(15 分) 在 \(\triangle ABC\) 中，\(\angle ABC = 90^\circ\)，\(AB = BC = 6\)，\(D\) 为边 \(AB\) 上一点，\(AD = 2\)，\(E\) 为 \(AC\) 上一点，\(DE \parallel BC\)，将 \(\triangle ADE\) 沿 \(DE\) 翻折，使 \(A\) 到 \(A'\) 处，\(\angle DA'B = 90^\circ\).

(1) 证明：\(A'B \perp\) 平面 \(A'DE\)；

(2) 若射线 \(DE\) 上存在点 \(M\)，使 \(\overrightarrow{DM} = \lambda \overrightarrow{DE}\)，且 \(MC\) 与平面 \(A'EC\) 所成角的正弦值为 \(\frac{1}{5}\)，求 \(\lambda\).
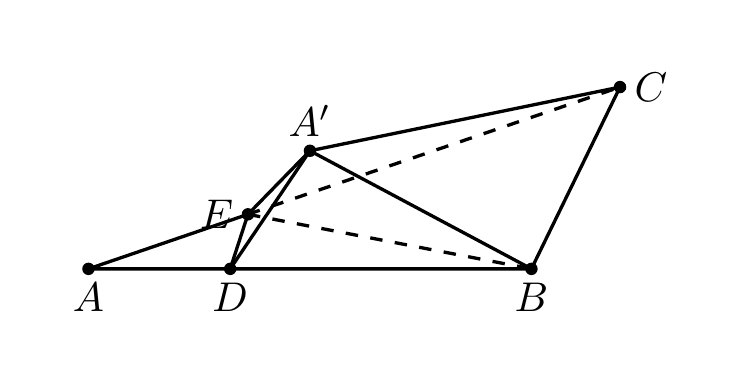
【解答】
【答案】(1) 证明见解析；(2) \(\lambda = 2\)

【分析】(1) 题意先证明 \(DE \perp\) 平面 \(A'BD\)，得到 \(DE \perp A'B\)，根据线面垂直判定定理得证；

(2) 作 \(A'Q \perp BD\)，垂直为 \(Q\)，由 (1) 得 \(DE \perp A'Q\)，证得 \(A'Q \perp\) 平面 \(BDE\)，以 \(B\) 为原点，\(\overrightarrow{CB}\)，\(\overrightarrow{DB}\)，\(\overrightarrow{QA'}\) 的方向分别为 \(x,y,z\) 轴的正方向，建立空间直角坐标系，求得 \(\overrightarrow{MC}\) 和平面 \(A'EC\) 的一个法向量 \(\vec{m} = (1,1,-\sqrt{3})\)，根据 \(MC\) 与平面 \(A'EC\) 所成角正弦值为 \(\frac{1}{5}\)，解得参数的值；

【详解】(1) 证明：由题意知 \(DE \perp A'D\)，\(DE \perp BD\)，又 \(A'D \cap BD = D\)，所以 \(DE \perp\) 平面 \(A'BD\)，

又 \(A'B \subset\) 平面 \(A'BD\)，所以 \(DE \perp A'B\)，

又 \(A'D \perp A'B\)，\(DE \cap A'D = D\)，所以 \(A'B \perp\) 平面 \(A'DE\) .....................7 分

(2) 作 \(A'Q \perp BD\)，垂直为 \(Q\)，由 (1) 知，\(DE \perp\) 平面 \(A'BD\)，

又 \(A'Q \subset\) 平面 \(A'BD\)，所以 \(DE \perp A'Q\)，

又 \(BD \cap DE = D\)，\(BD\)，\(DE \subset\) 平面 \(BDE\)，

所以 \(A'Q \perp\) 平面 \(BDE\)，

故以 \(B\) 为原点，\(\overrightarrow{CB}\)，\(\overrightarrow{DB}\)，\(\overrightarrow{QA'}\) 的方向分别为 \(x,y,z\) 轴的正方向，建立如图所示的空间直角坐标系，

则 \(C(-6,0,0)\)，\(A'(0,-3,\sqrt{3})\)，\(E(-2,-4,0)\)，\(D(0,-4,0)\)，

设 \(M(x_0,y_0,z_0)\)，则 \(\overrightarrow{DE} = (-2,0,0)\)，\(\overrightarrow{DM} = (x_0,y_0+4,z_0)\)，\(\overrightarrow{CE} = (4,-4,0)\)，\(\overrightarrow{CA'} = (6,-3,\sqrt{3})\)，

又 \(\overrightarrow{DM} = \lambda \overrightarrow{DE}\)，

所以
\[
\begin{cases}
x_0 = -2\lambda \\
y_0 + 4 = 0 \\
z_0 = 0
\end{cases}
\]
故 \(M(-2\lambda,-4,0)\)，\(\overrightarrow{MC} = (2\lambda - 6,4,0)\) .....................13 分

设平面 \(A'EC\) 的一个法向量 \(\vec{m} = (x,y,z)\)，

则
\[
\begin{cases}
\vec{m} \cdot \overrightarrow{CE} = 0 \\
\vec{m} \cdot \overrightarrow{CA'} = 0
\end{cases}
\quad \text{即} \quad
\begin{cases}
4x - 4y = 0 \\
6x - 3y + \sqrt{3}z = 0
\end{cases}
\]

取 \(x = 1\)，则 \(\vec{m} = (1,1,-\sqrt{3})\)，

设 \(MC\) 与平面 \(A'EC\) 所成角为 \(\theta\)，

则
\[
\sin\theta = |\cos\langle \vec{MC},\vec{m} \rangle| = \frac{|\vec{m} \cdot \overrightarrow{MC}|}{|\vec{m}| \cdot |\overrightarrow{MC}|} = \frac{|2\lambda - 6 + 4|}{\sqrt{(2\lambda - 6)^2 + 16} \cdot \sqrt{5}} = \frac{1}{5},
\]

解得 \(\lambda = 2\) 或 \(\lambda = -1\)，

由题意知 \(\lambda > 0\)，故 \(\lambda = 2\) .....................15 分

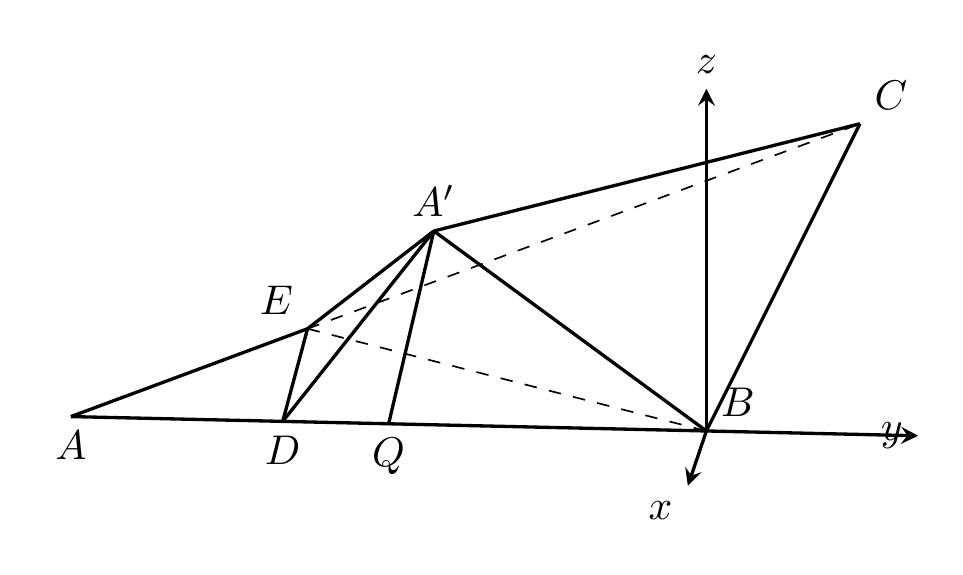